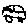
Label: car